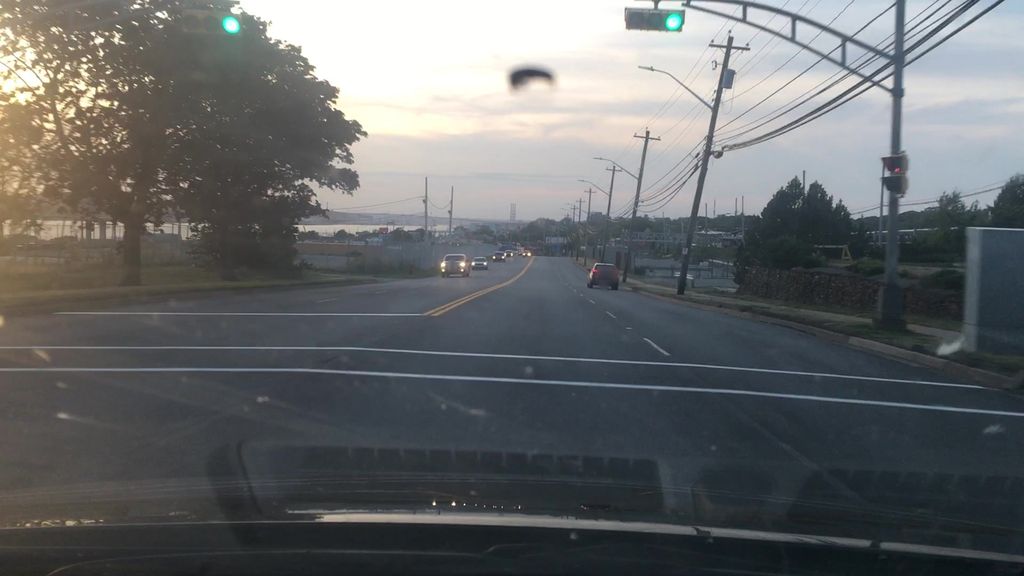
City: halifax